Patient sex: M
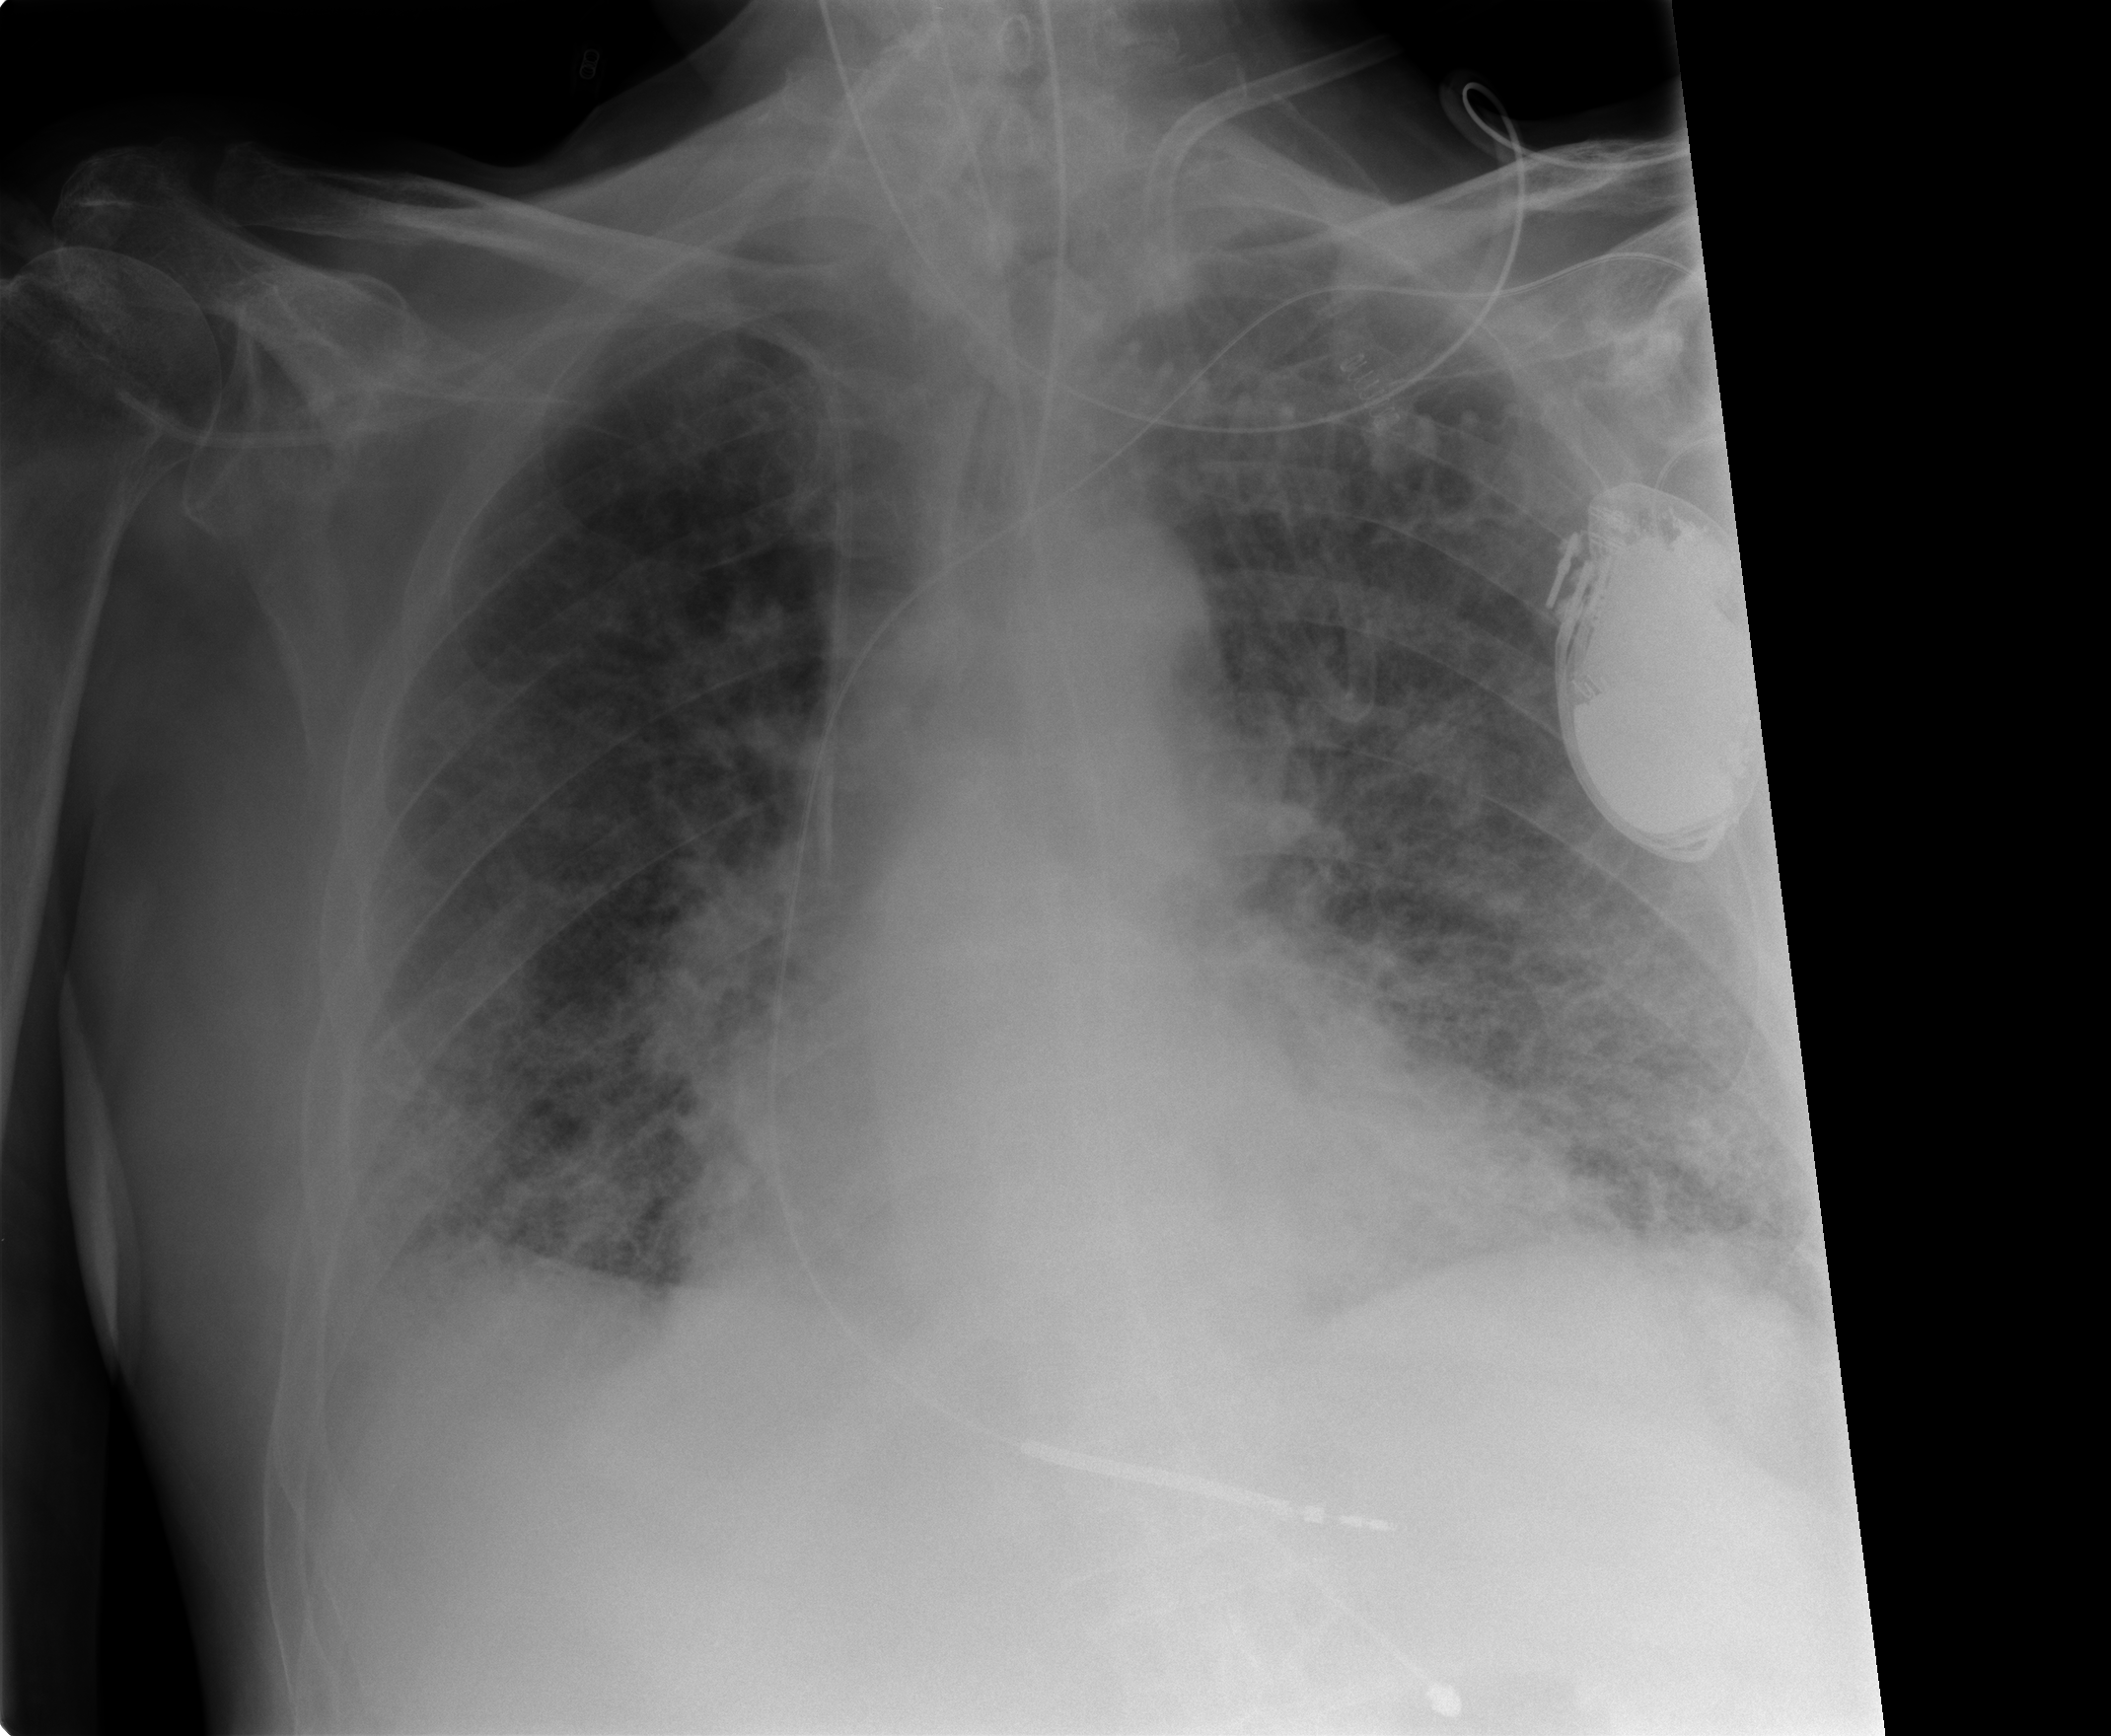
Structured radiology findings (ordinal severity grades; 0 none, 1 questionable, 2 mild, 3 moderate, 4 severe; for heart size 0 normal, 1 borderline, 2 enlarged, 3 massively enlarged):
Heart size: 2
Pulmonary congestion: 3
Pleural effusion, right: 2
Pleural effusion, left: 2
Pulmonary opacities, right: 3
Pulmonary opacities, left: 3
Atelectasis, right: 2
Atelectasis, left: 2